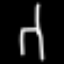
Label: chair